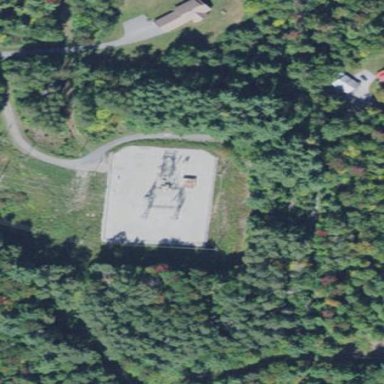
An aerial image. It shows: Distribution-level power substation.